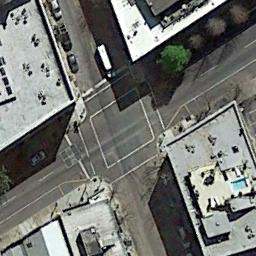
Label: intersection